Question: I am fetching GPS coordinates in my xamarin.ios project using CLLocationManager, It was working fine till yesterday , today Its crashing by throwing this  null exception at this line
'''
double lat = locationManager.Location.Coordinate.Latitude;
'''
following is my code
'''
if (CLLocationManager.LocationServicesEnabled) {
double lat = locationManager.Location.Coordinate.Latitude;
double lon = locationManager.Location.Coordinate.Longitude;
CLLocationCoordinate2D mapCenter = new CLLocationCoordinate2D (lat, lon);
}
'''
I have deleted the app and re installed , I have restarted the xamarin studio but no luck, could any one help me out
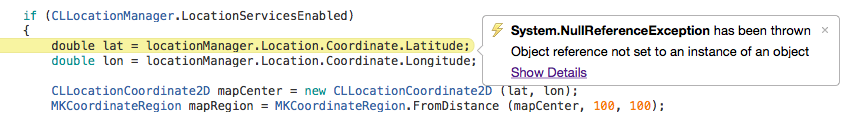
Answer: In your check for 'CLLocationManager.LocationServicesEnabled' I would also check for:
'''
CLLocationManager.Status == CLAuthorizationStatus.AuthorizedAlways
'''
Incase the user has declined the use of their location. Check out the enum <URL> for all the different situations your app might use, e.g. 'AuthorizedWhenInUse'. Also check the permissions in the settings to see if your app is allowed